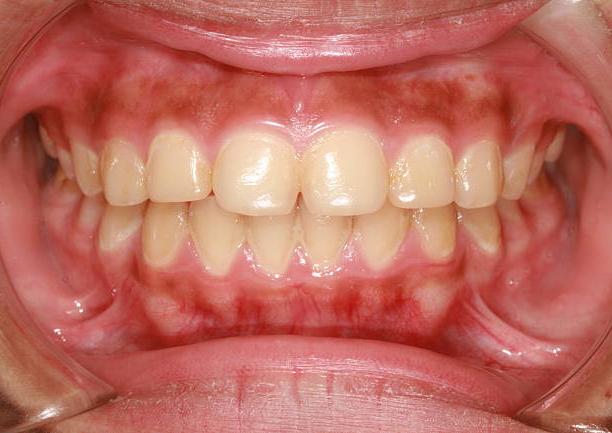
Condition: Gingivitis